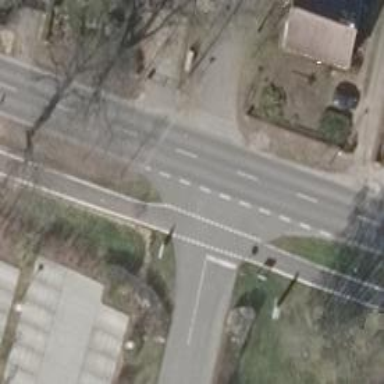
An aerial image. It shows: Secondary road with asphalt surface.